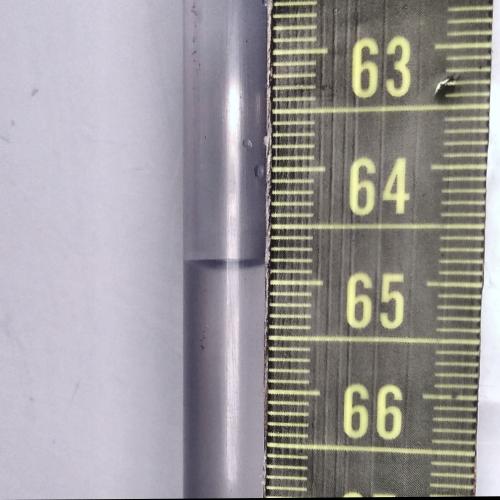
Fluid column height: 64.8 cm